Question: I have a multi-client application that needs to retrieve and update data from two database tables:
Each client will need to retrieve the next('top') unused serial number from the 'SerialNumber table', mark it as used and update the 'NextSerial' in the 'WorkOrder' table with the 'SerialNumber' value.
How can I make sure that each retrieval action (select and 2 updates) will happen separately? Is there some kind of a lock I can put on multiple queries?
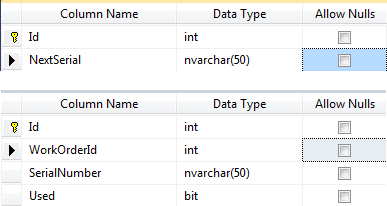
Answer: This is the solution I came up with:
A 'WCF service' to handle the client calls one by one <URL>:
'''
//set the service to receive one call at a time
[ServiceBehavior(InstanceContextMode = InstanceContextMode.Single)]
public class Service1 : IService1
{
StringBuilder sb = new StringBuilder();
private SqlConnection con = new SqlConnection(
@"Data Source=YOAV-DEV\SQLEXPRESS2012;
Initial Catalog=Test;Integrated Security=True");
private string query = @"DECLARE @val int;
SET @val =(select top(1) VALUE from SerialNumber where Used = 0);
UPDATE SerialNumber SET Used = 1 WHERE Value = @val;
UPDATE WorkOrder SET NextSerial = (@val +1);
SELECT @val;";
public string GetData()
{
//dapper dot net query
var res = con.Query<int>(query).Single();
return res.ToString();
}
}
'''
A 'WPF' application to test it:
'''
private void Window_Loaded(object sender, RoutedEventArgs e)
{
for (int i = 0; i < 50; i++)
{
Thread t = new Thread(() =>
{
Thread.Sleep(TimeSpan.FromSeconds(Helpers.GetRandomInt(1, 5)));
var value = sr.GetData();
Application.Current.Dispatcher.Invoke(
new Action(() => { txt1.Text += value + Environment.NewLine; }));
});
t.Start();
}
}
'''
That get executed multiple times from a 'Console Application':
'''
static void Main(string[] args)
{
string path = @"C:\Visual Studio 2013\Projects\WcfTester\WcfTesterin\Debug\WcfTester.exe";
for (int i = 0; i < 5; i++)
{
Process.Start(path);
}
}
'''
I guess that using a 'WCF service' might be an overkill for this but lacking the knowledge on how to handle this at the 'SQL Server' level this solution works for me.